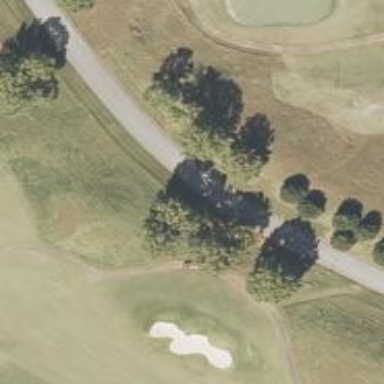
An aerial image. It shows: Rough area on grassy golf course.